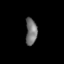
Tissue: lung
Cell type: Endothelial cells
Senescence score: 0.616
Nuclear area (px): 296
Mean DAPI intensity: 117.233